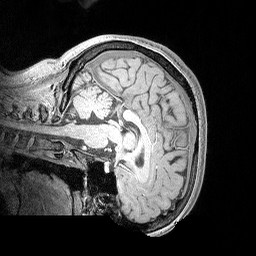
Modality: MP2RAGE
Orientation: sagittal
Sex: female
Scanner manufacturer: siemens
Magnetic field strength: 3 T
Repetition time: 5 s
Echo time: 0.00292 s